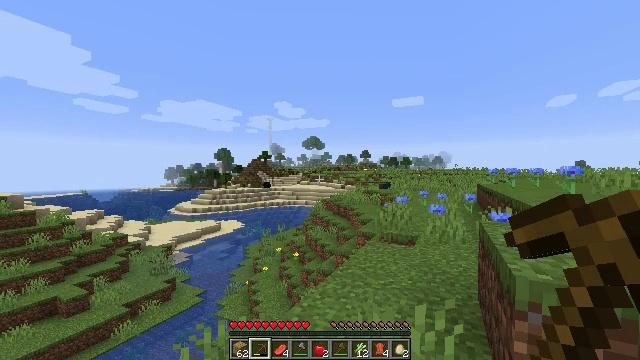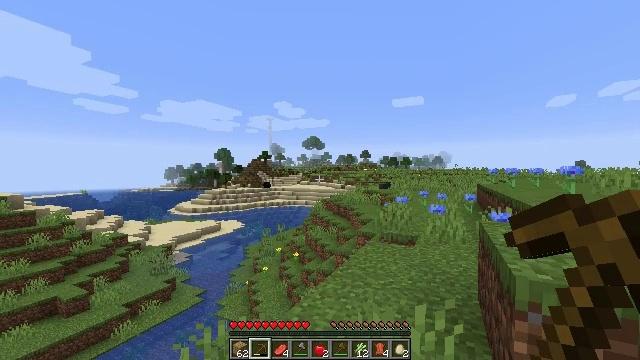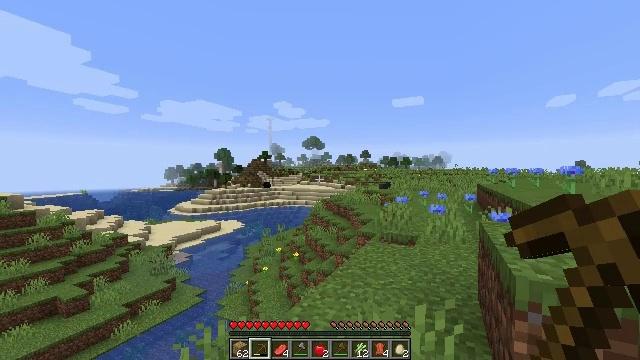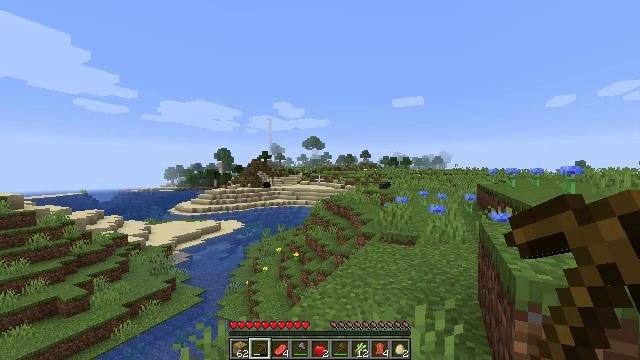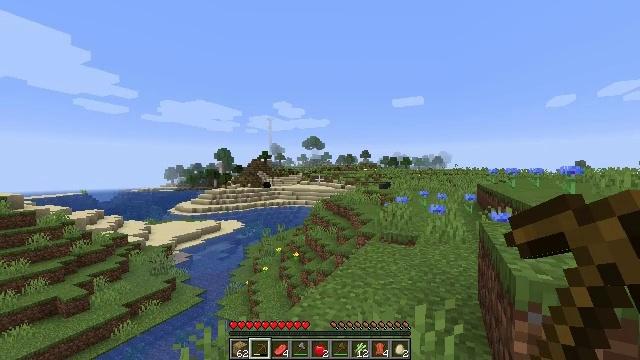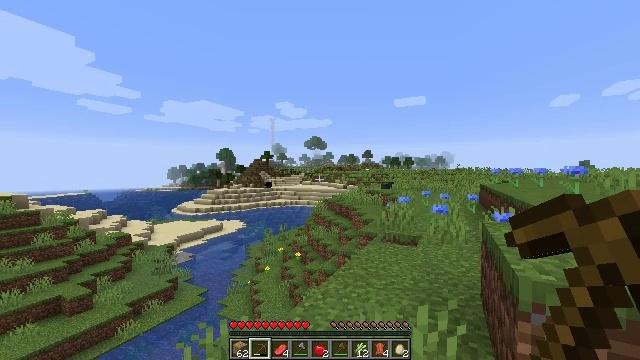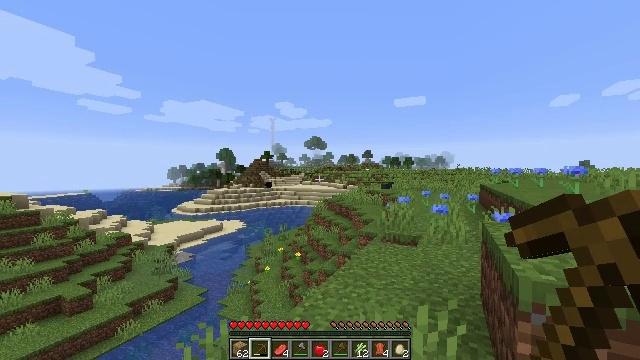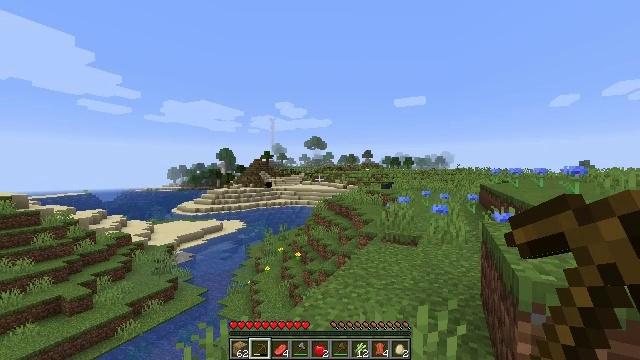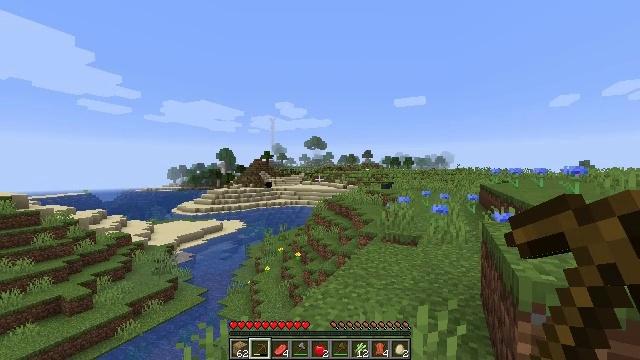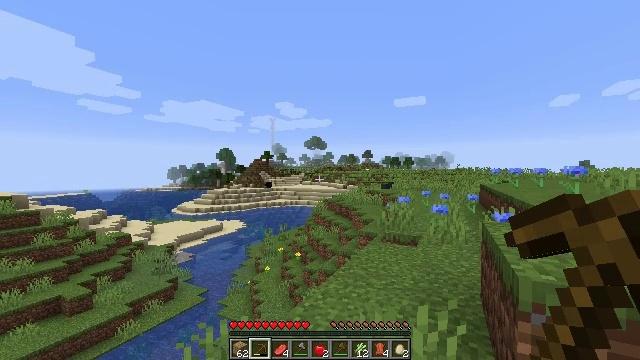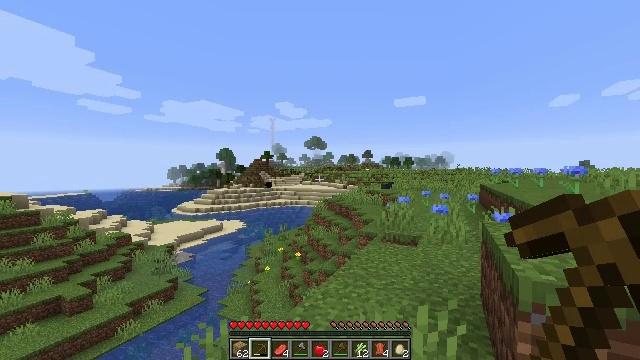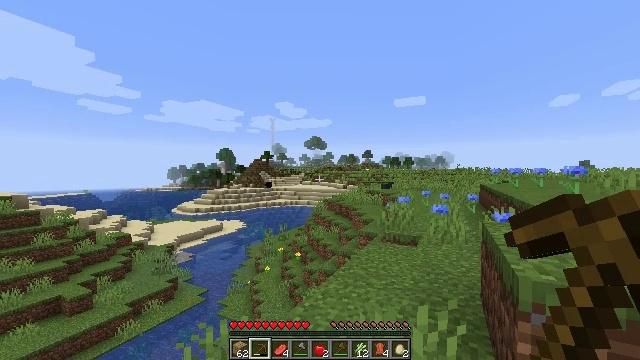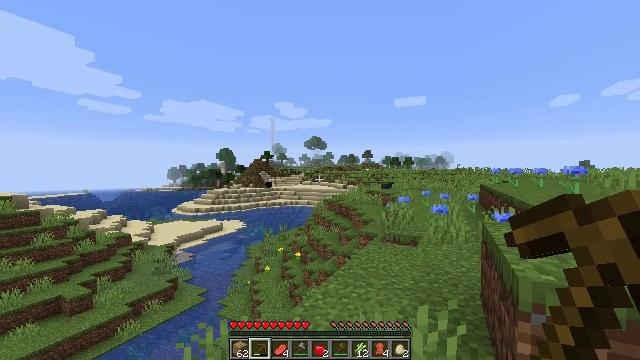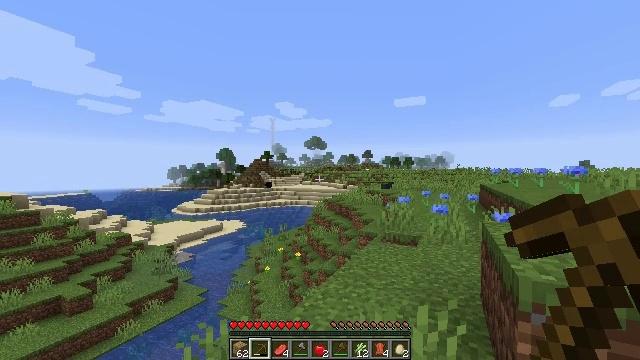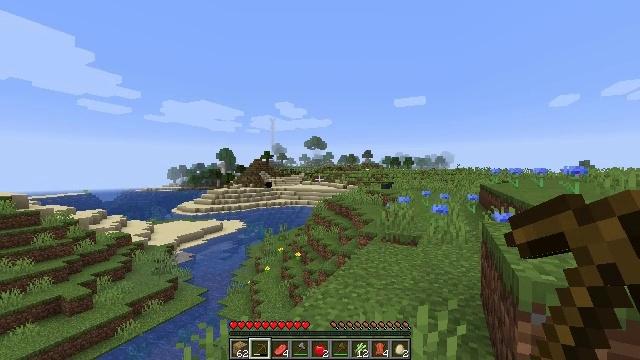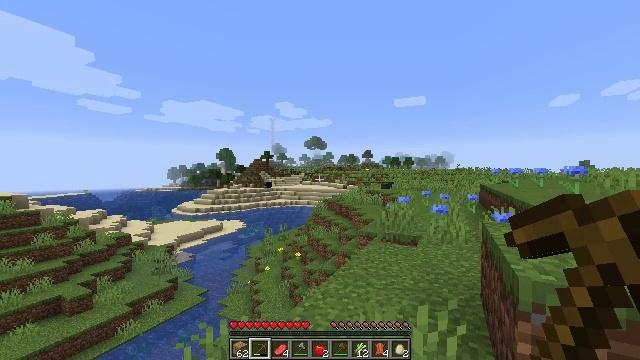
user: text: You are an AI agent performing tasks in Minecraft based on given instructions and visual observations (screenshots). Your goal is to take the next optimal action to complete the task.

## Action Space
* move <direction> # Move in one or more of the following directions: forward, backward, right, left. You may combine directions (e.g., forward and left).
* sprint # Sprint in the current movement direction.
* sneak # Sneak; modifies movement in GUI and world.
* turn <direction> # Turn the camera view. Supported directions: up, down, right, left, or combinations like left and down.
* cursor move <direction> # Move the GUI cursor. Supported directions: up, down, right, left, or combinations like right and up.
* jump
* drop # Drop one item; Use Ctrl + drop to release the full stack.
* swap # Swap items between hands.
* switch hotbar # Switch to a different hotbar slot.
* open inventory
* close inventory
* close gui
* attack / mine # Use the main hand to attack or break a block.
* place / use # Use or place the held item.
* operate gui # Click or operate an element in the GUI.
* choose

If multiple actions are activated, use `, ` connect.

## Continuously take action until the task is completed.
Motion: motion action
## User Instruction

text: Harvest sugar cane from the plant.
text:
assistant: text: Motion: no_op
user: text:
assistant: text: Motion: no_op
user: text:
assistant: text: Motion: no_op
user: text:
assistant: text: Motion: no_op
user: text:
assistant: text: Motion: no_op
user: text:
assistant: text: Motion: no_op
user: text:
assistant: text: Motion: no_op
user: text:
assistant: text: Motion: no_op
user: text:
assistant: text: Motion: no_op
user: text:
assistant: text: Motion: no_op
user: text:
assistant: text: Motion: no_op
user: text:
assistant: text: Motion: no_op
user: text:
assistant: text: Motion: no_op
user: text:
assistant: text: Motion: no_op
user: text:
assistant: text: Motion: no_op
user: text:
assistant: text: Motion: no_op
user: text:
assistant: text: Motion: no_op
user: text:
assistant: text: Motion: no_op
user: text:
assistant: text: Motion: no_op
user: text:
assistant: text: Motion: no_op
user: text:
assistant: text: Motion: no_op
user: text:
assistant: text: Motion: no_op
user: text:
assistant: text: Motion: no_op
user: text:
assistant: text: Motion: no_op
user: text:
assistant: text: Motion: no_op
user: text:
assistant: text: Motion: no_op
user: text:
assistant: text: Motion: no_op
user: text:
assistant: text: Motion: no_op
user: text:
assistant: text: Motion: no_op
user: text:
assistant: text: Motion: no_op